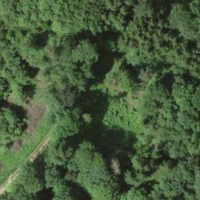
EUNIS habitat code: 41
Species observed at this site:
Oxalis acetosella